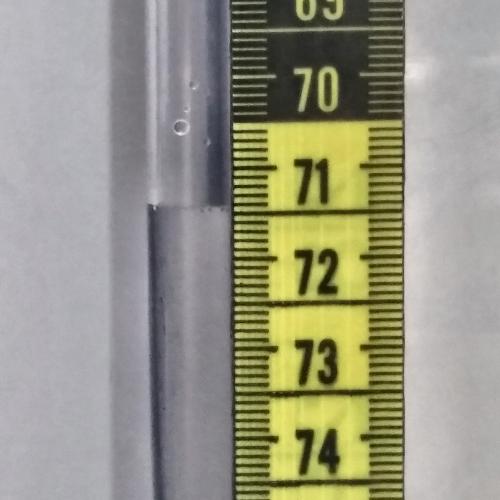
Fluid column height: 71.4 cm